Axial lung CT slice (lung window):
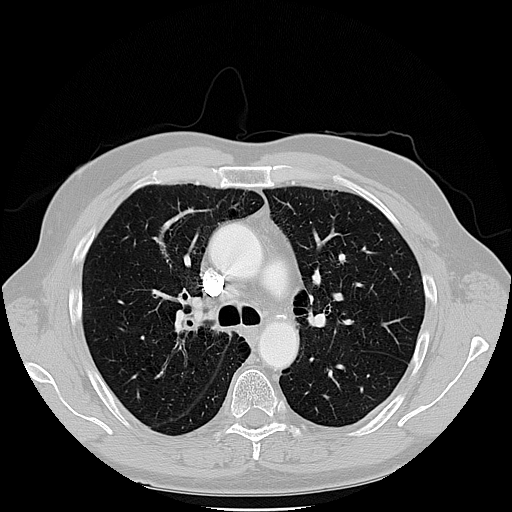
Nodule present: no